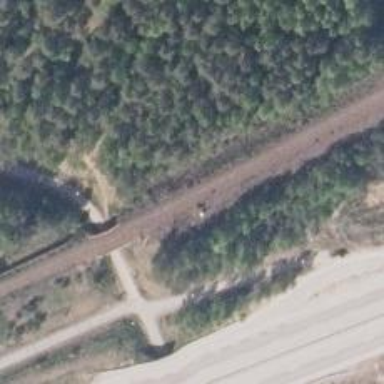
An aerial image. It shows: Railway signal.